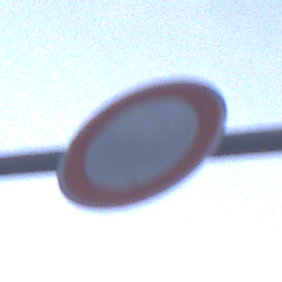
Verkehrszeichen: VerbotFahrzeugeAllerArt
Umgebung: Outdoor, Suburban
Tageszeit: SunriseSunset
Wetter: PartlyCloudy
Licht: Natural
Jahreszeit: NotSpecified
Kontrast: LowContrast